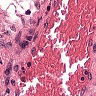
Metastatic tissue present: no